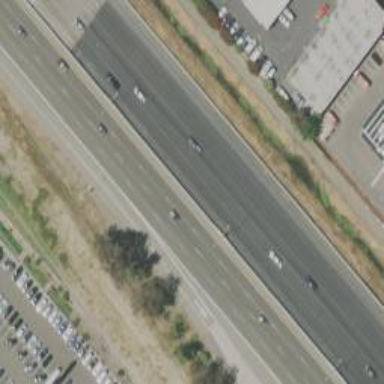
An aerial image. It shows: Motorway.